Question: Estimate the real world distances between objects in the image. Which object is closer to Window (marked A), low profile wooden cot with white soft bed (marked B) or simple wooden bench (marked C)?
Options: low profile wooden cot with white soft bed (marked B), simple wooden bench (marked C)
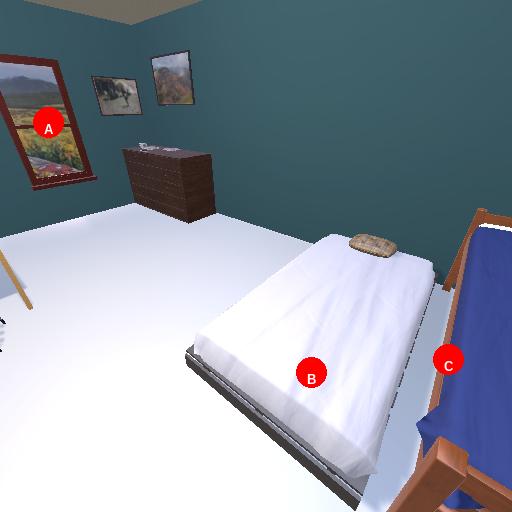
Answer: low profile wooden cot with white soft bed (marked B)